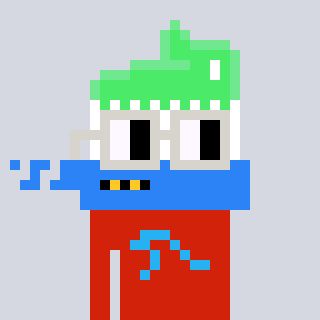
a pixel art character with square light gray glasses, a toothbrush-shaped head and a red-colored body on a cool background